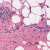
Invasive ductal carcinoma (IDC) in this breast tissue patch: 0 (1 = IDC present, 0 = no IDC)